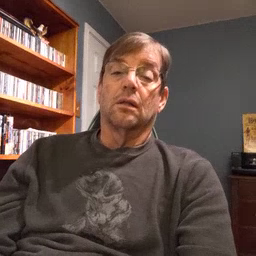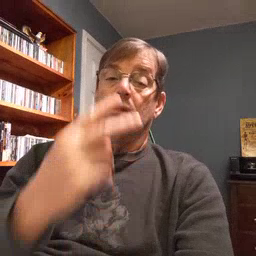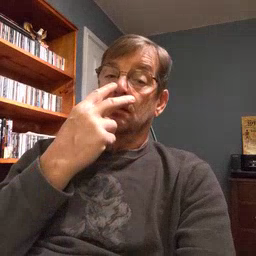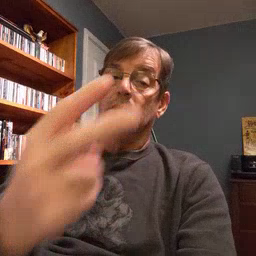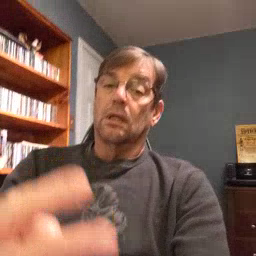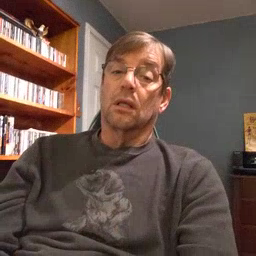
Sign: see